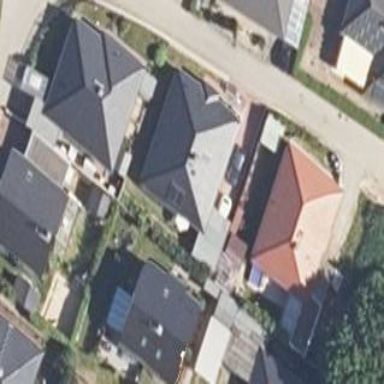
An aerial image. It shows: Grey house with hipped roof.